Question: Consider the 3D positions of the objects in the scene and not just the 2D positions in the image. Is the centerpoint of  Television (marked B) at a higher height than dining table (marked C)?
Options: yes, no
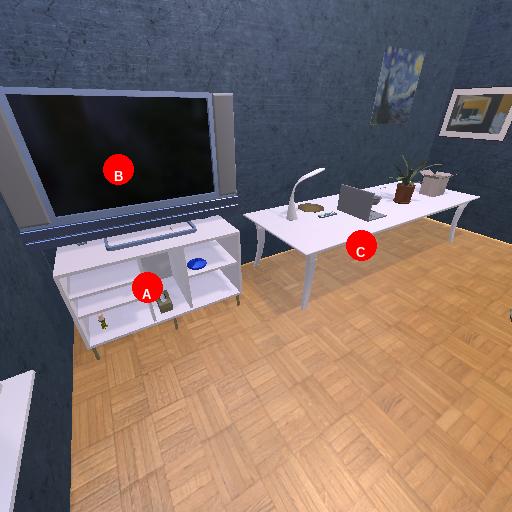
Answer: yes